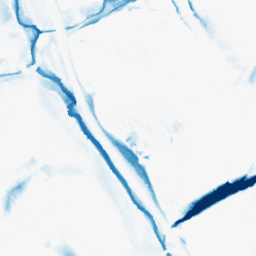
Category: morphological
Decomposition family: morphological_diamond
Decomposition parameters: operation: closing
radius: 15
Upsampling method: quadratic
Upsampling parameters: scale: 2
Upsampling scale: 2